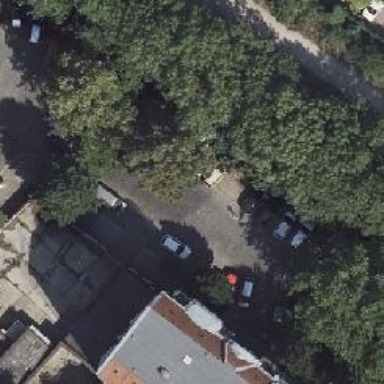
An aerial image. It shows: Broadleaved deciduous tree with parking obstacle nearby.